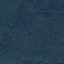
Land use / land cover: Forest